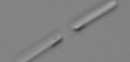
Label: Skeletonema